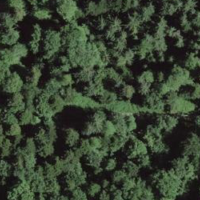
EUNIS habitat code: 41
Species observed at this site:
Prunella vulgaris